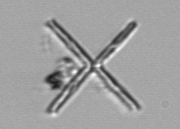
Label: Thalassionema